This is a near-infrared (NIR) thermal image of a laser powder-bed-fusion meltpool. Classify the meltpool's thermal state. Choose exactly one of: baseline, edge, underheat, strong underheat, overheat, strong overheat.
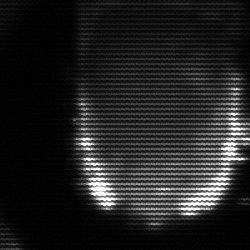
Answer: baseline